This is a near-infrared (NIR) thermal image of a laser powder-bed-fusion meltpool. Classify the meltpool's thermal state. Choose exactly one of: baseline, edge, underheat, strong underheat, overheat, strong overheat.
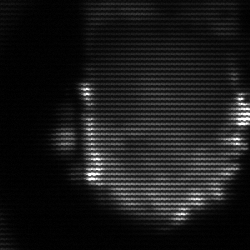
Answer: baseline